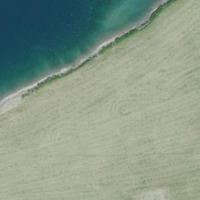
EUNIS habitat code: 56
Species observed at this site:
Medicago sativa